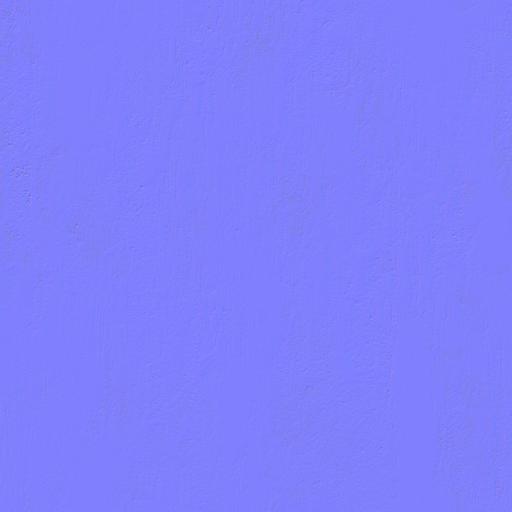
imperfection imperfections smear smudge surface